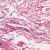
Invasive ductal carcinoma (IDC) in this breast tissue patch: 0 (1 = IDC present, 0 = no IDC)